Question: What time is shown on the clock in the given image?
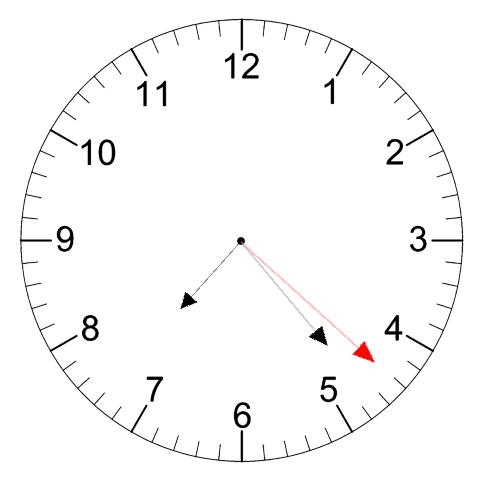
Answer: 07:23:22